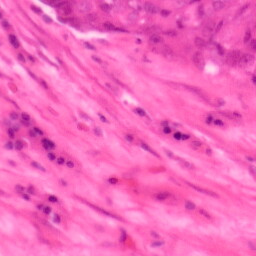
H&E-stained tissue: Colon